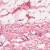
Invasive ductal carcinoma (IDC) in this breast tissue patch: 0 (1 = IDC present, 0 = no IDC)